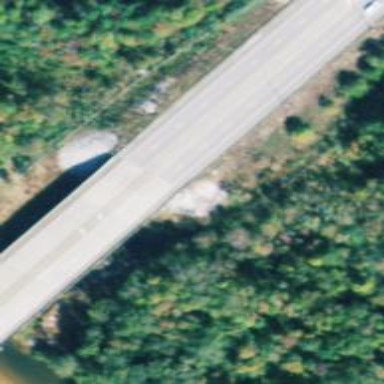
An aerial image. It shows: Primary highway crossing over bridge.